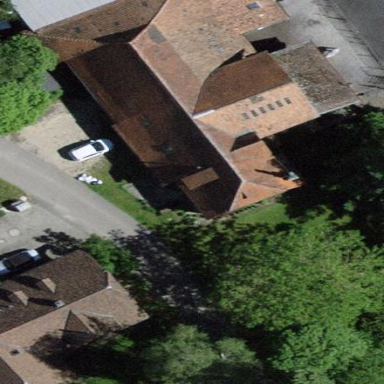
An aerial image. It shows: Farm building.